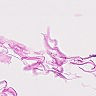
Metastatic tissue present: no